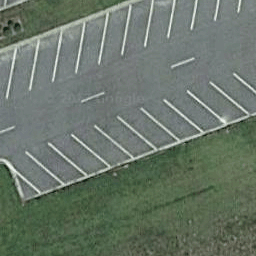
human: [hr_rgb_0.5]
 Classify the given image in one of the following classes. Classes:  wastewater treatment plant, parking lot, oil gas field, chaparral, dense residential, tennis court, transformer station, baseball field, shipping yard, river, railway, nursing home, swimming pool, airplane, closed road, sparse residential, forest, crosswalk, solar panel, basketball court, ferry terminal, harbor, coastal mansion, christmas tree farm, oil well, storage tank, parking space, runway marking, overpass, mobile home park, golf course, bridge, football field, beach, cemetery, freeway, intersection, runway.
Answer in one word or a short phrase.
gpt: parking space